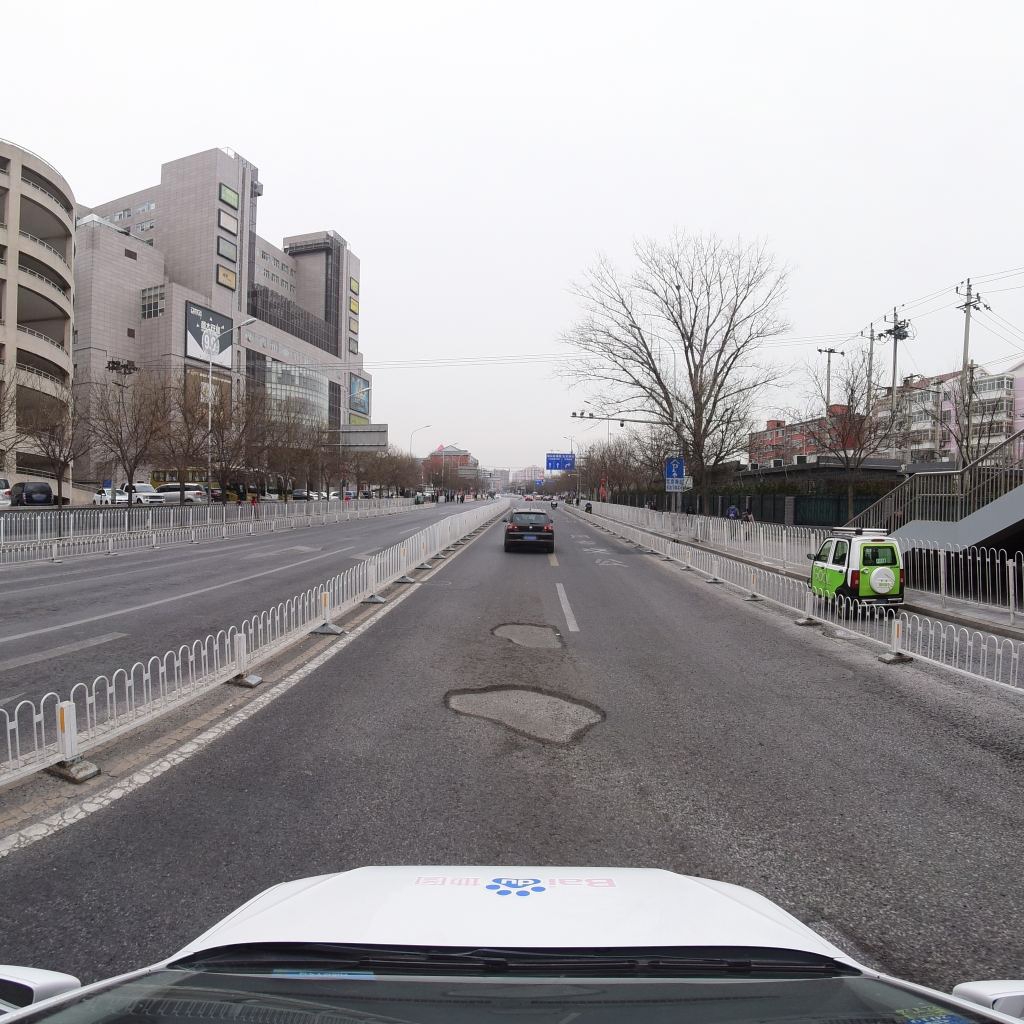
Region: Fengtai
Road damage annotations: manhole cover, pothole, pothole, pothole